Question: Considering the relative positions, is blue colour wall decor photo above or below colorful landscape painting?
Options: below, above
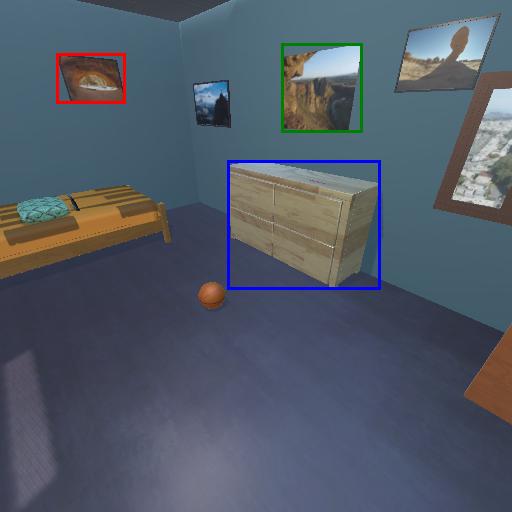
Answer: below